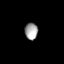
Tissue: lung
Cell type: Endothelial cells
Senescence score: 0.5436
Nuclear area (px): 214
Mean DAPI intensity: 160.963